Question: When a J2ME application runs on Samsung phone with an OS that supports TouchWhiz (GT-S5320, in my case),a virtual keypad is shown on the screen by default and always! This virtual keypad consists of the following keys - LEFT,RIGHT,UP,DOWN,FIRE and SOFT1, SOFT2.
Is there anyway I can control when this keypad is displayed and when it isn't. I understand that this would be a platform specific solution. But does it exist?
Thanks,
-- Kiran Kuppa
EDIT: I must also note that Google Maps, ( seems to be a J2ME app) does not show this keypad. I am sure there must be a way to supress it.
EDIT2: Thanks for the correction. I am attaching a picture to illustrate.
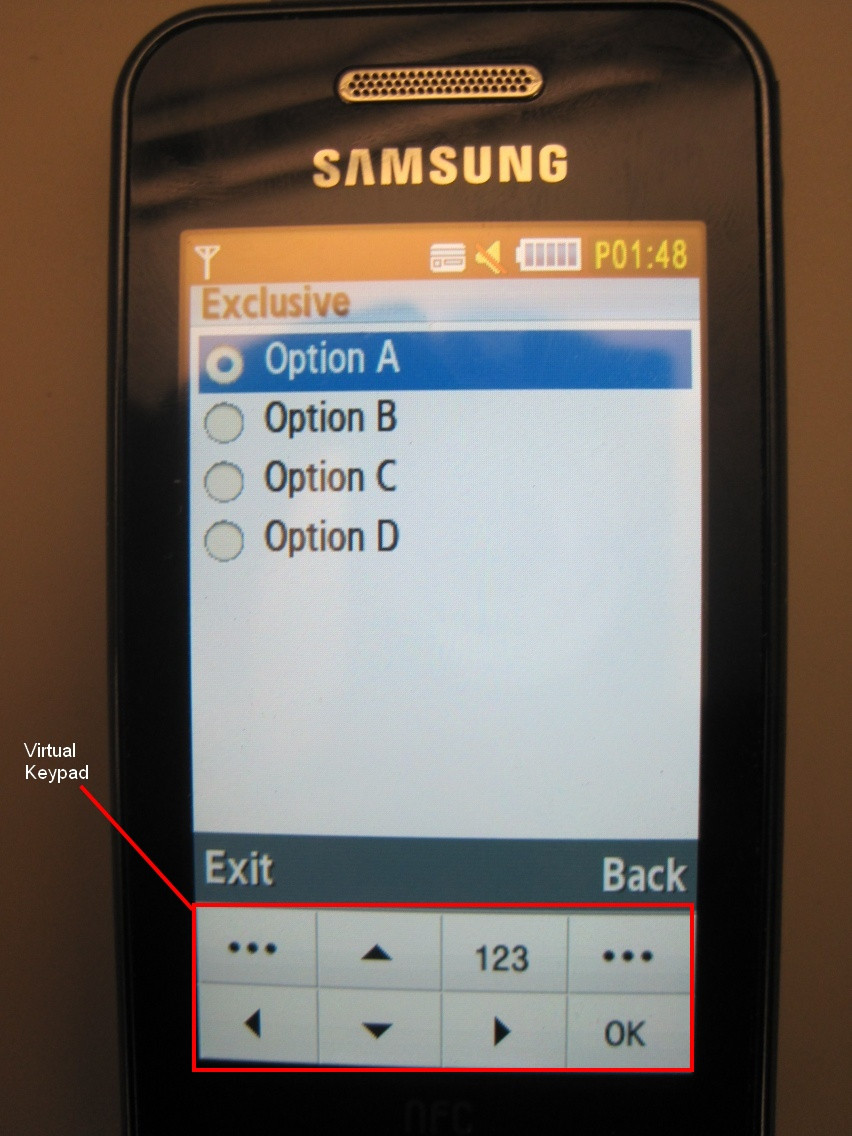
Answer: You should be able to use:
MIDlet-Touch-Support: True
in the jad/manifest to remove the on-screen pad.
Just for more information, if your handset supports rotation with an accelerometer this too can be controlled with a jad parameter:
MIDlet-ScreenMode: Rotate //to allow rotation
MIDlet-ScreenMode: Portrait //to force to portrait
MIDlet-ScreenMode: Landscape //to force to landscape
Good Luck!